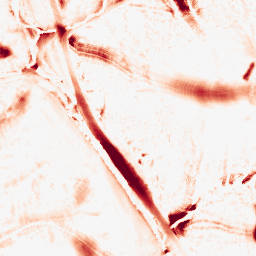
Category: morphological
Decomposition family: morphological
Decomposition parameters: operation: opening
size: 20
Upsampling method: lanczos
Upsampling parameters: scale: 8
Upsampling scale: 8